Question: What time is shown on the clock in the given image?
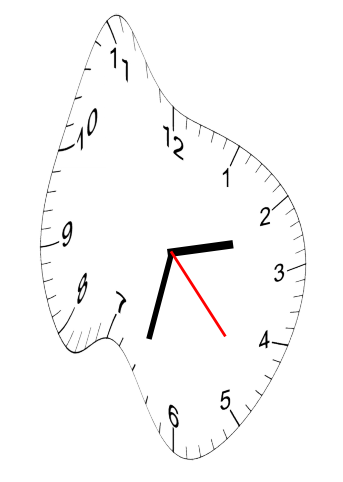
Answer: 02:32:23